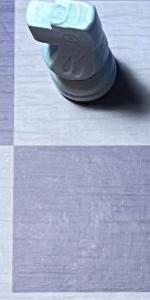
Label: Empty